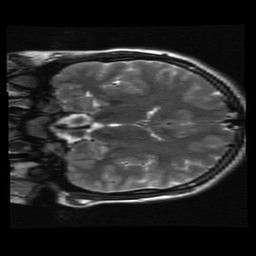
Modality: T2w
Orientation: coronal
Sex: male
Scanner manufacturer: ge
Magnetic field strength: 3 T
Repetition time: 5 s
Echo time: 0.1012 s